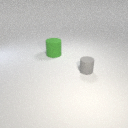
large green rubber cylinder behind small gray rubber cylinder